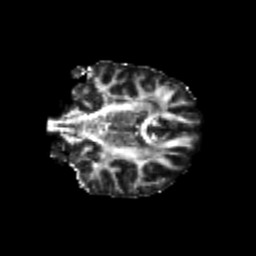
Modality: FA
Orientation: coronal
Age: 20
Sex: female
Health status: healthy
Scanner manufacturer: philips
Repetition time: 7.393 s
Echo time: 0.08599 s